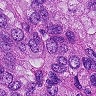
Metastatic tissue present: yes